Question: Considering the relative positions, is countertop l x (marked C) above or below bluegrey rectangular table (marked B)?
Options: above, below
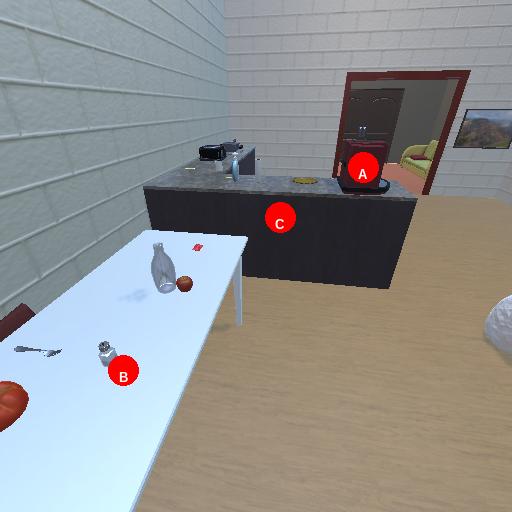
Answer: above